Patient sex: F
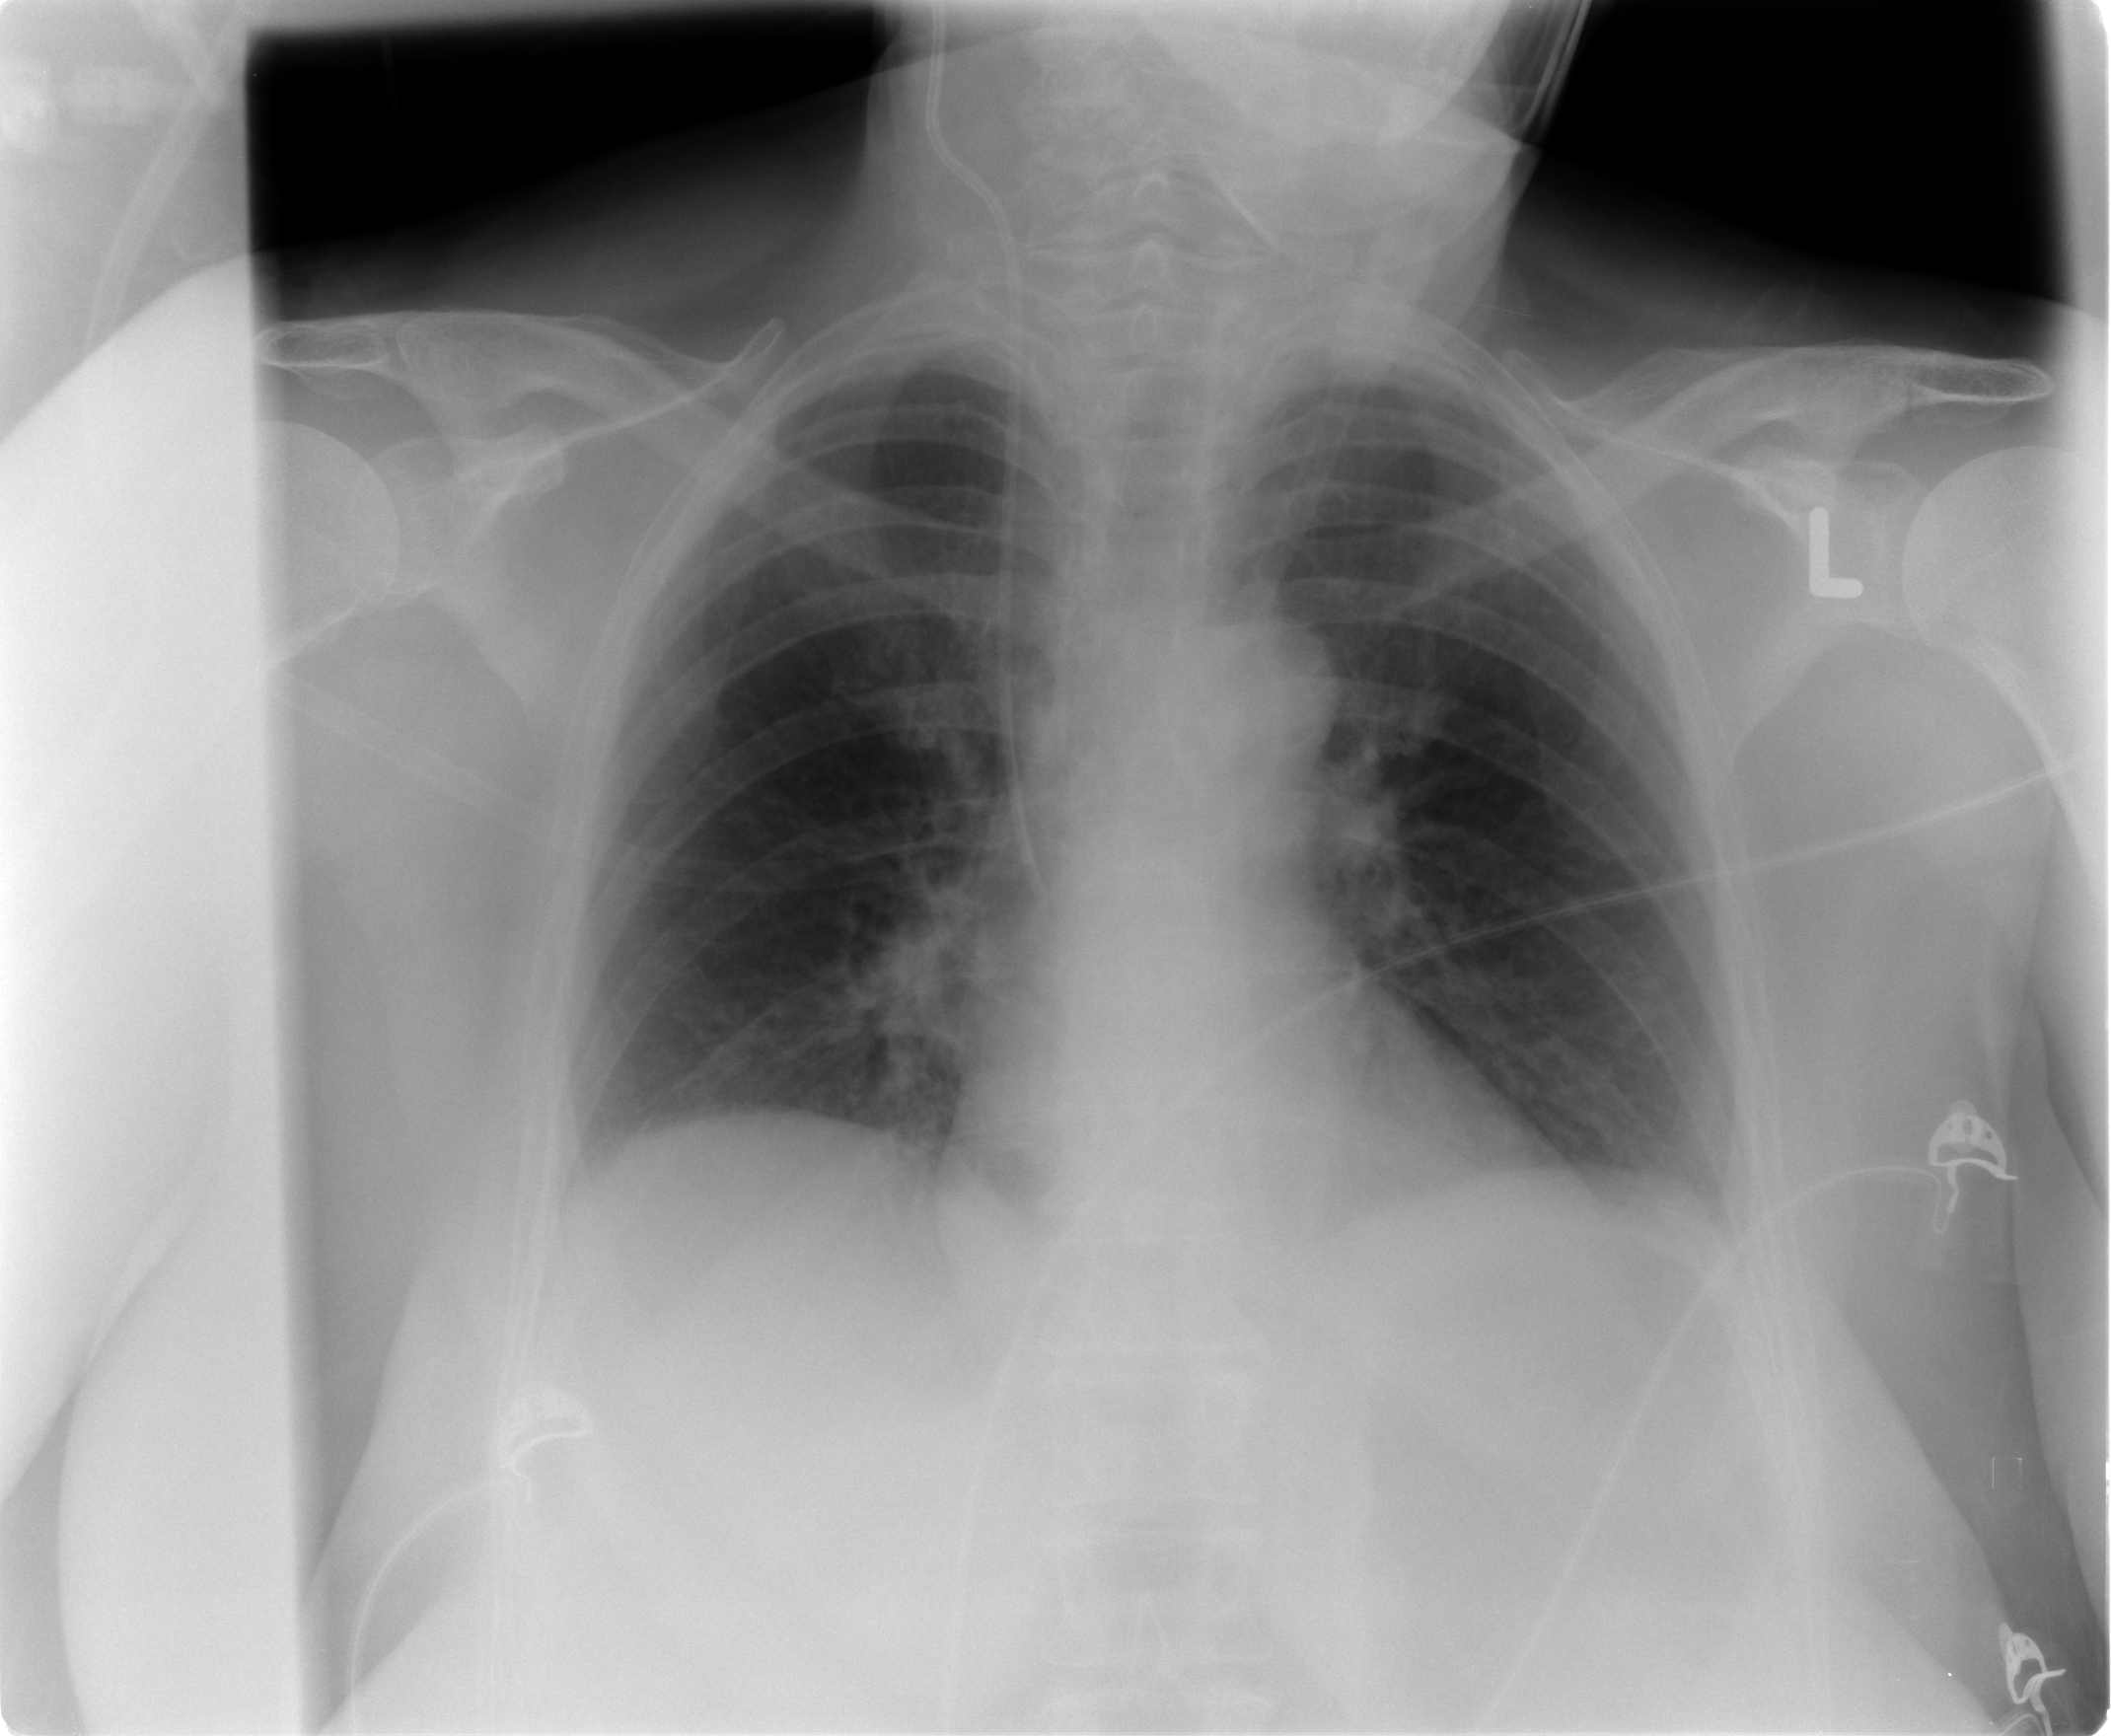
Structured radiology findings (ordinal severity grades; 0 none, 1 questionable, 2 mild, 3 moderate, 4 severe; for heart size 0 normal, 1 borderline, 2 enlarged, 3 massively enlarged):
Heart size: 0
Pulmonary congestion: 0
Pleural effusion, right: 0
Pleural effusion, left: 0
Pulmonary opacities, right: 0
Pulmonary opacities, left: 0
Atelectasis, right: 1
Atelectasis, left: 0